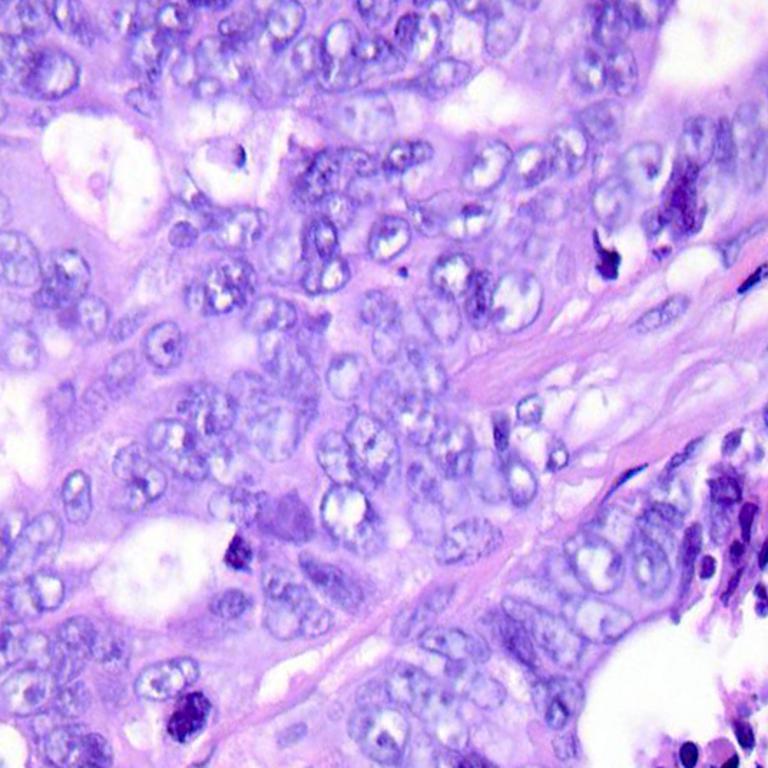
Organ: colon
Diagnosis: adenocarcinomas